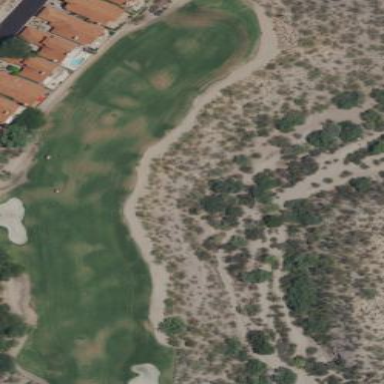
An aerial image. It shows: Rough golf area with grass surface.